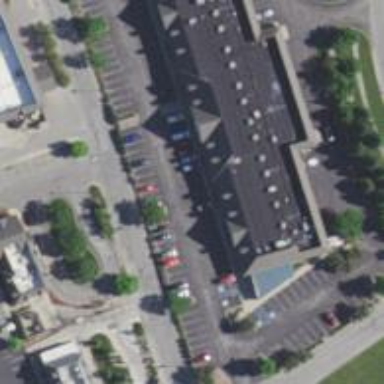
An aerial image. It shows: Veterinary facility.